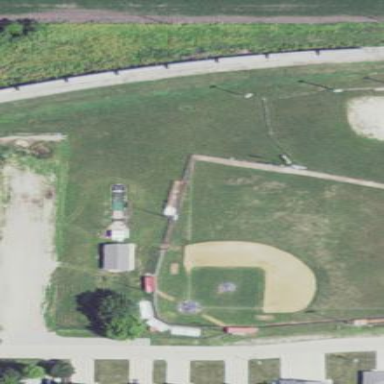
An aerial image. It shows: Baseball pitch for leisure land.